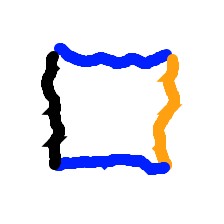
Shape: square